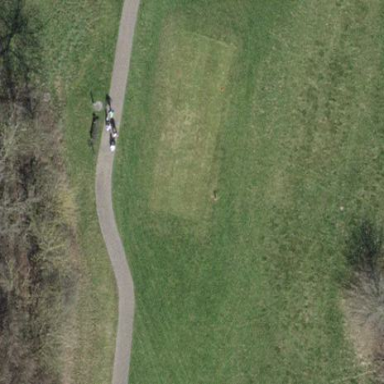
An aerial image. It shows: Grass area designated as golf tee.